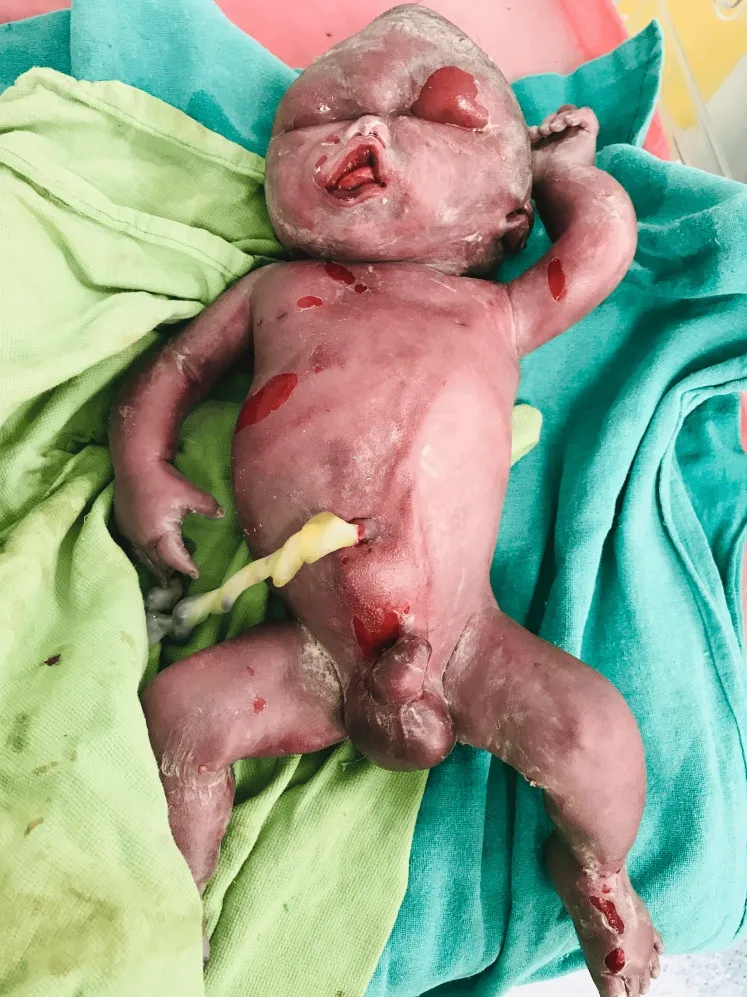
Male infant born with anomaly.
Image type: medical_photograph (other_medical_photograph)